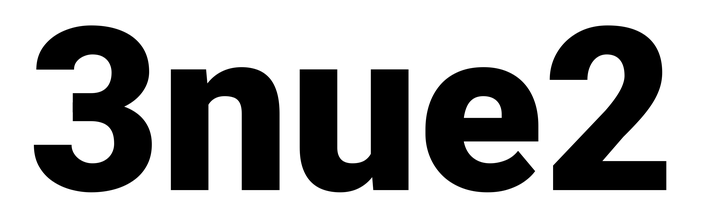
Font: Roboto_Black